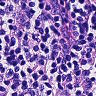
Metastatic tissue present: no